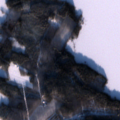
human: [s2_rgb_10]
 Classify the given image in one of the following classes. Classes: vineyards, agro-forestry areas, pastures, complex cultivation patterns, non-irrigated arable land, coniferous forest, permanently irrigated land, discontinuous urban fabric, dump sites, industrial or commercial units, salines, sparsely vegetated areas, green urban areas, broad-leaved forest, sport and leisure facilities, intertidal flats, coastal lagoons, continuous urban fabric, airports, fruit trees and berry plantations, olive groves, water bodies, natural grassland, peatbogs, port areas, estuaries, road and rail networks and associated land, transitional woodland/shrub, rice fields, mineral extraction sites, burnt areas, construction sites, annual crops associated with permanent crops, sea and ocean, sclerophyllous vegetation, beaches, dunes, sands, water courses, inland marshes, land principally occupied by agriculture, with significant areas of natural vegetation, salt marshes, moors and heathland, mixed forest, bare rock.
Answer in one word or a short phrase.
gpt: broad-leaved forest, coniferous forest, mixed forest, water bodies